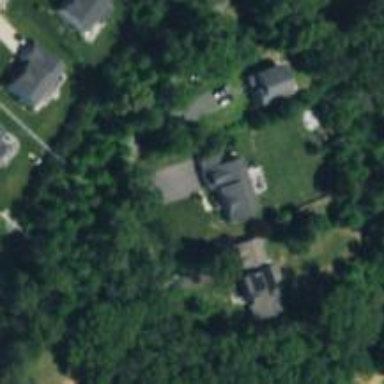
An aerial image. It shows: Driveway.